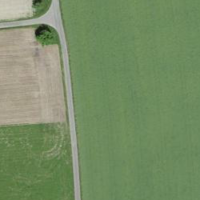
EUNIS habitat code: 52
Species observed at this site:
Cyperus esculentus